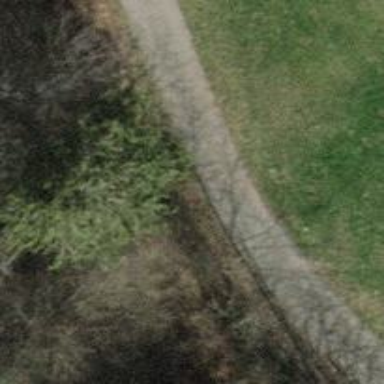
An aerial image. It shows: Track road with grade 1 pebblestone surface.